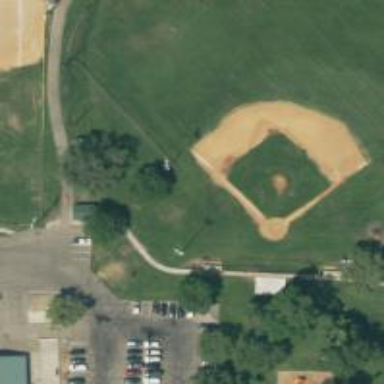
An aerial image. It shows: Baseball pitch for leisure and sports activities.